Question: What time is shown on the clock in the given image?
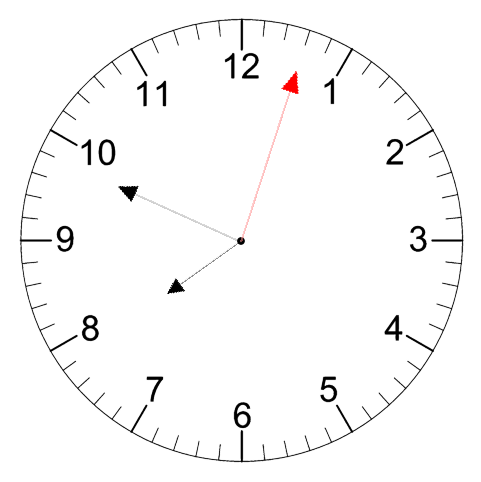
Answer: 07:49:03